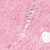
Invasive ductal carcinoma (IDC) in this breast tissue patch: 0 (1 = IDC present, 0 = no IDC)